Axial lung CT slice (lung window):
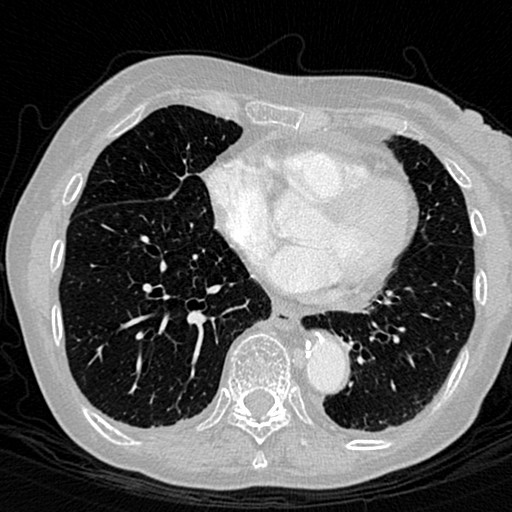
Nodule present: no